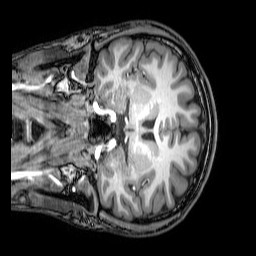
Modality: T1w
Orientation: coronal
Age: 18
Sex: male